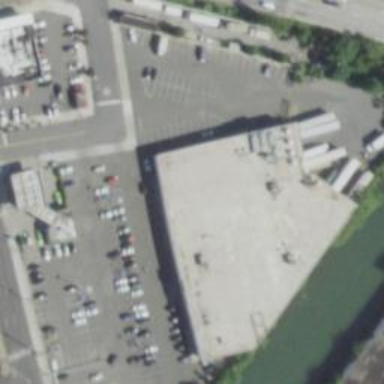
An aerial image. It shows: Retail building housing supermarket.